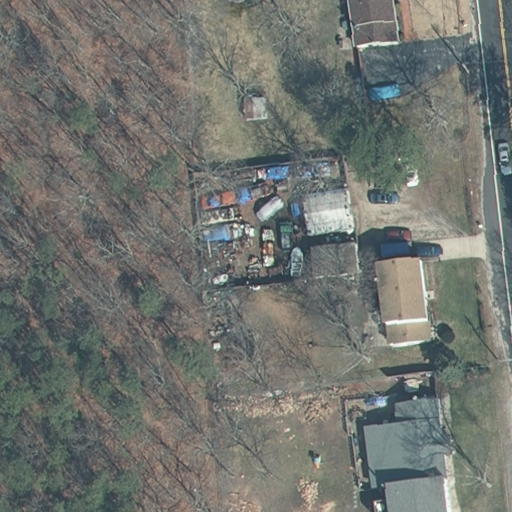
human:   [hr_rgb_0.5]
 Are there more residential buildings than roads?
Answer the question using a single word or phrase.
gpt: yes

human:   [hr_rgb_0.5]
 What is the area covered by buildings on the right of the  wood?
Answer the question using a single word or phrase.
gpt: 420m2

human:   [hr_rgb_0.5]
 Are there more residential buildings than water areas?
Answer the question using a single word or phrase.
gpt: yes

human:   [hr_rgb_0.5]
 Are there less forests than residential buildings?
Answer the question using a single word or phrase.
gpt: yes

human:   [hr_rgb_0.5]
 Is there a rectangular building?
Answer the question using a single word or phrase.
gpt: yes

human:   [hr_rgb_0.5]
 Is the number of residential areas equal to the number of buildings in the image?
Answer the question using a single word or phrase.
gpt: no

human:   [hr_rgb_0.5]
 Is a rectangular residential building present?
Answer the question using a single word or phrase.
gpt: yes

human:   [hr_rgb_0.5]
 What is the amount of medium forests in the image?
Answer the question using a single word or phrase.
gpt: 0

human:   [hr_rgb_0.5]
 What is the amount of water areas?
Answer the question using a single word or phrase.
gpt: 0

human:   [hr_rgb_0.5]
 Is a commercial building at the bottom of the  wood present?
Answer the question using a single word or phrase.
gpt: no

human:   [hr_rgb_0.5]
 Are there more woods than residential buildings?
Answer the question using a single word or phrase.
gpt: no

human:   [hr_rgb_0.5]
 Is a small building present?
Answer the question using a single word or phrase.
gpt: yes

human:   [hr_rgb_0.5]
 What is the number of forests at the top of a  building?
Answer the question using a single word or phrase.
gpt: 1

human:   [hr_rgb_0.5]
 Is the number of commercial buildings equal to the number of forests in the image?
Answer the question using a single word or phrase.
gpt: no

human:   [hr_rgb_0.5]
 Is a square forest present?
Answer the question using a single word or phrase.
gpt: no

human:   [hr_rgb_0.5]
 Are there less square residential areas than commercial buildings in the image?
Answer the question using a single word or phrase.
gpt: no

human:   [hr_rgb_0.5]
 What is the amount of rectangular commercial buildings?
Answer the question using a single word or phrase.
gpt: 0

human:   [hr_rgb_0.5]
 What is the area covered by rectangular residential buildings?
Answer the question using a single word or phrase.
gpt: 212m2

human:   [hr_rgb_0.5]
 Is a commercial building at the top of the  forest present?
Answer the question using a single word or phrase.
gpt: no

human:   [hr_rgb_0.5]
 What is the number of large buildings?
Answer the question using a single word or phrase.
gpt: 0

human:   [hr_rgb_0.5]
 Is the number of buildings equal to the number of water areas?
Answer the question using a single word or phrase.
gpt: no

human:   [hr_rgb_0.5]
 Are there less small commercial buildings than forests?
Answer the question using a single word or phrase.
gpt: yes

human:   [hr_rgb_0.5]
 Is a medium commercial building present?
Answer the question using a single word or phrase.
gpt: no

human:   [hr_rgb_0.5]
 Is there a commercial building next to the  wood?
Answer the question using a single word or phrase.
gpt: no

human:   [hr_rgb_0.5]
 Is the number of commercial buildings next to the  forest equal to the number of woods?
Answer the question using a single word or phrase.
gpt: no

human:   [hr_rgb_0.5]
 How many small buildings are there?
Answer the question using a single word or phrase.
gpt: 4

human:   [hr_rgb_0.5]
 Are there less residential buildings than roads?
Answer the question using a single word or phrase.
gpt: no

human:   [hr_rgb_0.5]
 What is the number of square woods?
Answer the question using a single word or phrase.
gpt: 0

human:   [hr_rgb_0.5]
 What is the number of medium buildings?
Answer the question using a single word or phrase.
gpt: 1

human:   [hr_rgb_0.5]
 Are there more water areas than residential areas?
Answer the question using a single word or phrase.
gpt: no

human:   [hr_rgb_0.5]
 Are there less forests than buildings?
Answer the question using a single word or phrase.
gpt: yes

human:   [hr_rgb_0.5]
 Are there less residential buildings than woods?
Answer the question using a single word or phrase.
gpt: no

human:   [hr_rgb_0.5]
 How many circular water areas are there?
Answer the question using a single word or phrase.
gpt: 0

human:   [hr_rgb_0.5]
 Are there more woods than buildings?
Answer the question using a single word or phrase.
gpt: no

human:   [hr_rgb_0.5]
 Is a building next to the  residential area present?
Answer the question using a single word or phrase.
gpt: yes

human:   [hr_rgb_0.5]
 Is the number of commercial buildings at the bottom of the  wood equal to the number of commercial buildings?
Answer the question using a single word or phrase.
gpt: yes